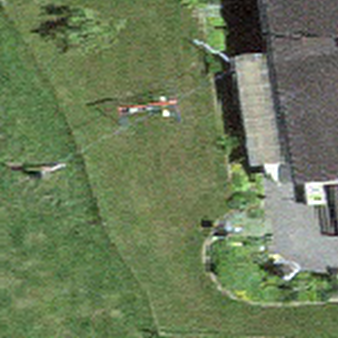
Label: other